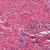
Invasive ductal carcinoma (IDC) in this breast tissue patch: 0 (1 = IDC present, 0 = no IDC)